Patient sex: M
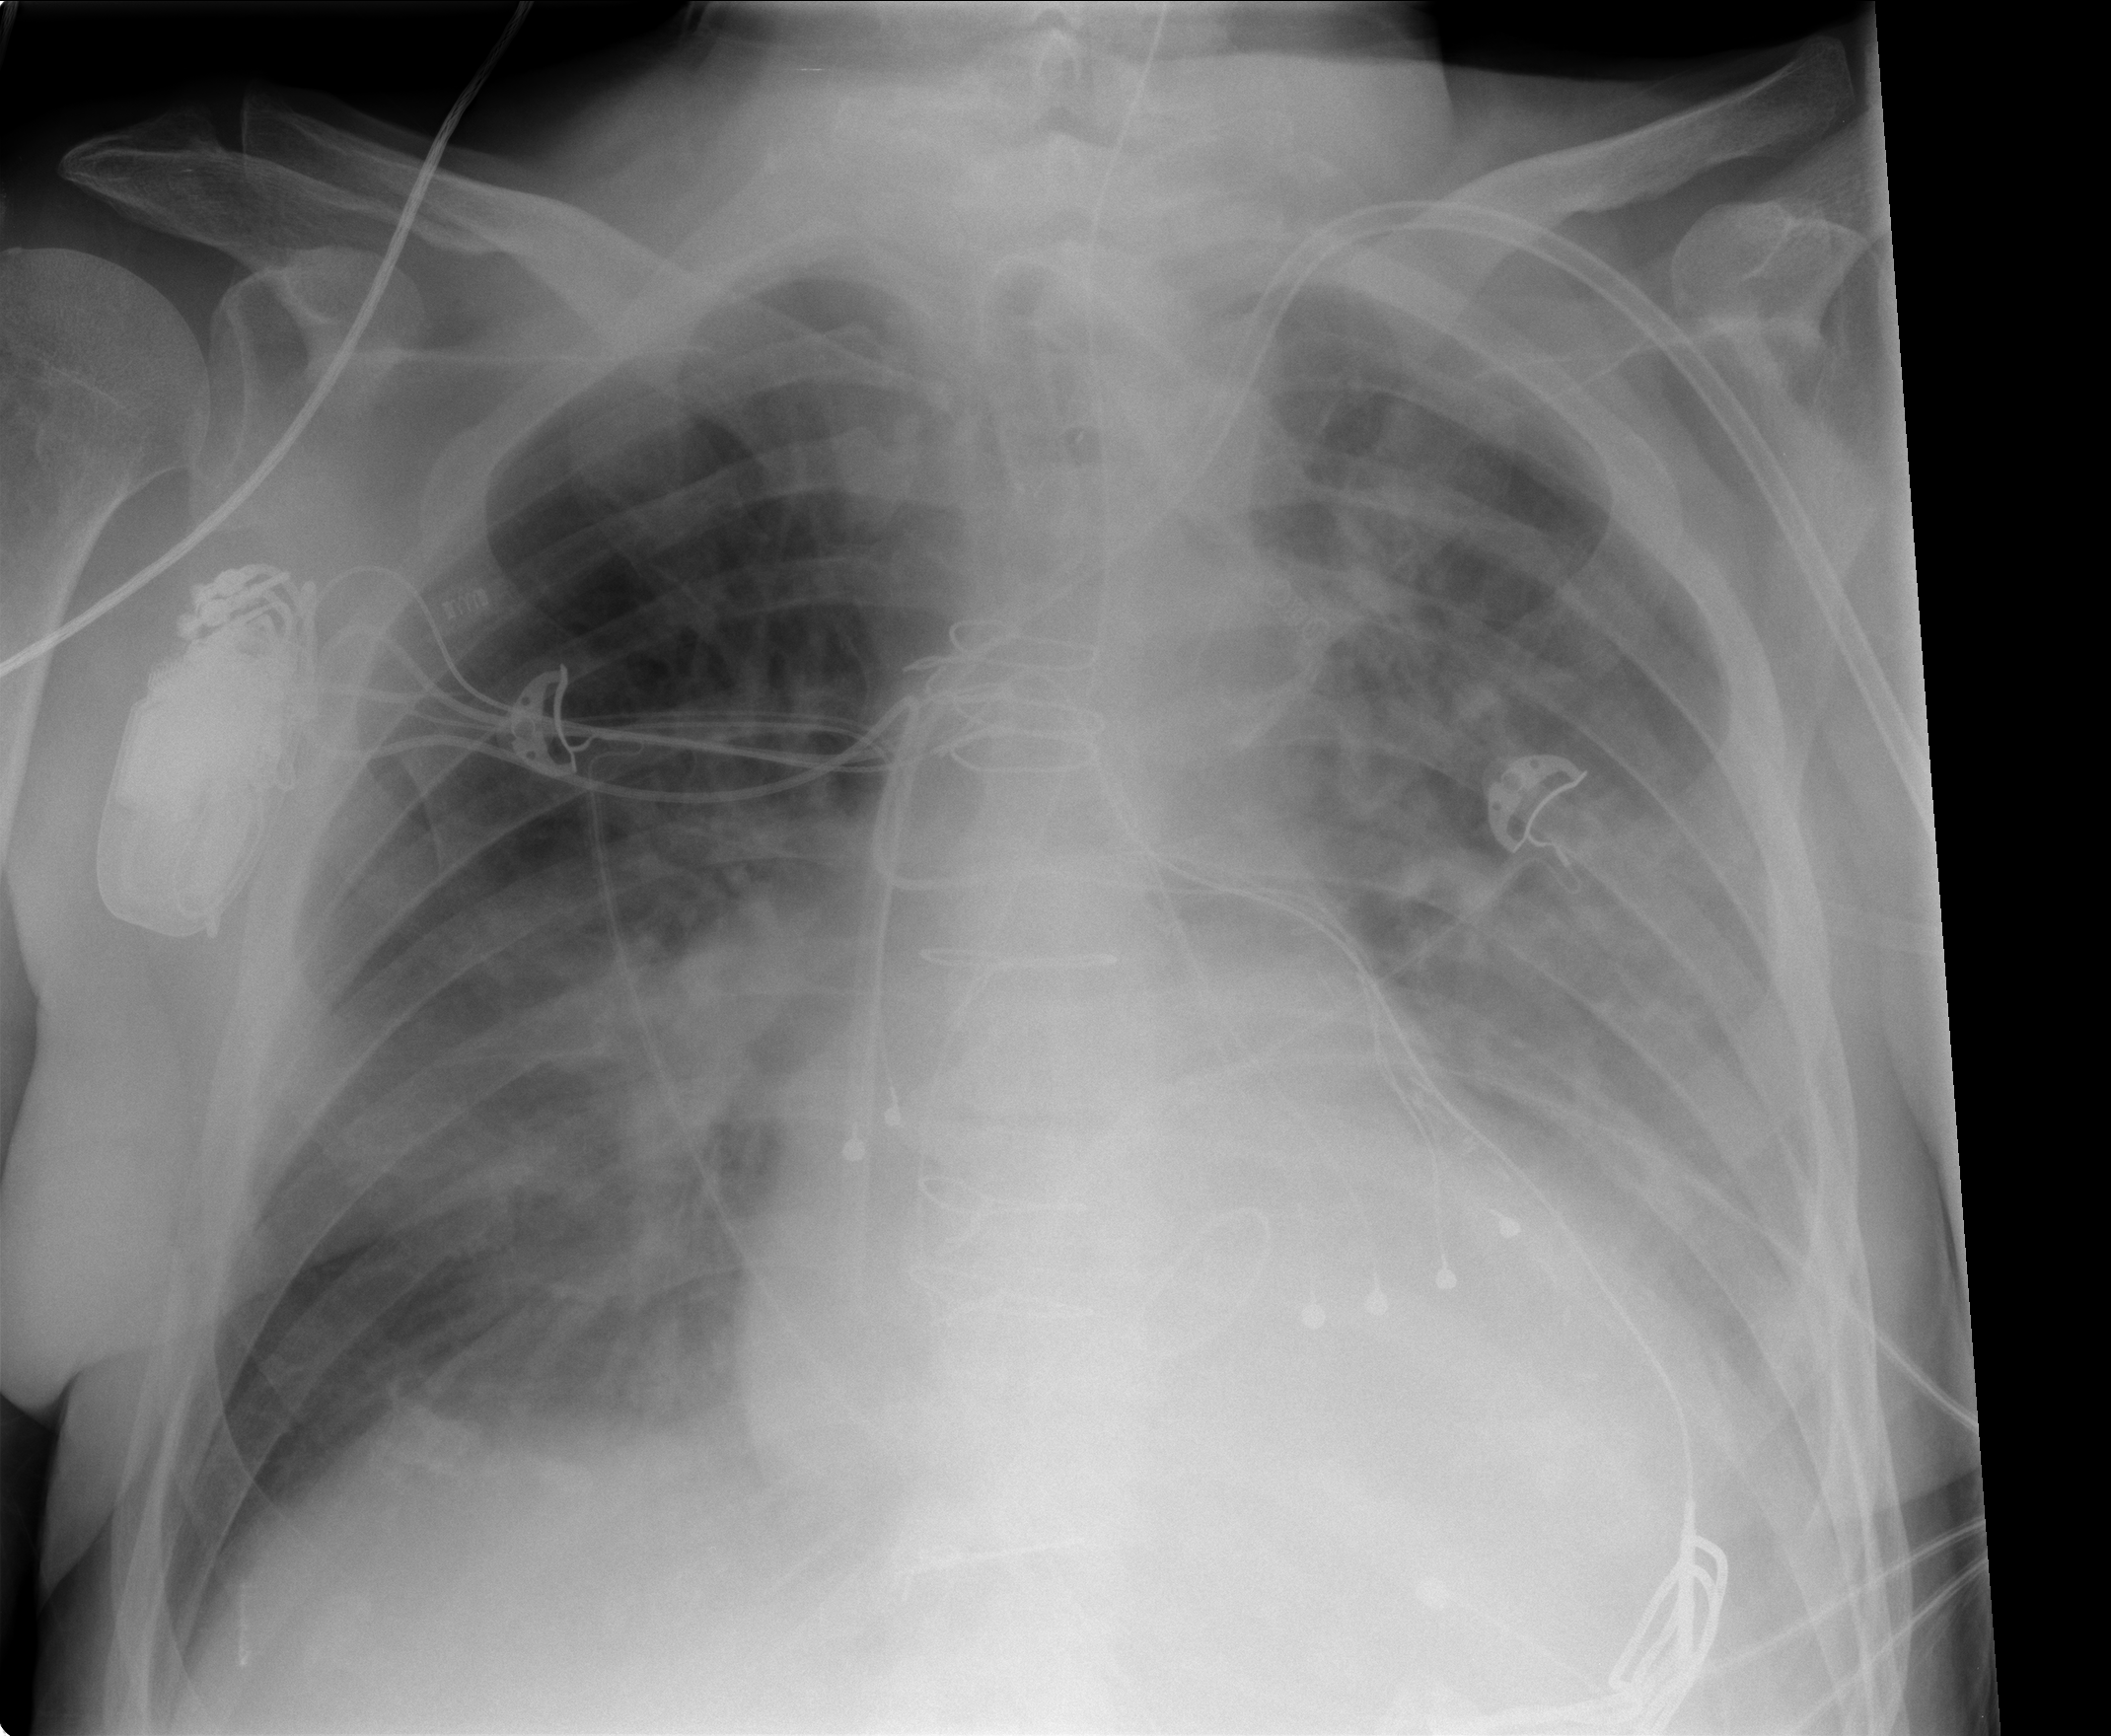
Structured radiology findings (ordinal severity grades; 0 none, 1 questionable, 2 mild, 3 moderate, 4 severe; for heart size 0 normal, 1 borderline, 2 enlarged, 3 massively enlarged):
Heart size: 2
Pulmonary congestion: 0
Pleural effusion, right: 2
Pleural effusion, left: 3
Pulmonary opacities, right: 0
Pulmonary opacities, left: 1
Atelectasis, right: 2
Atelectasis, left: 2